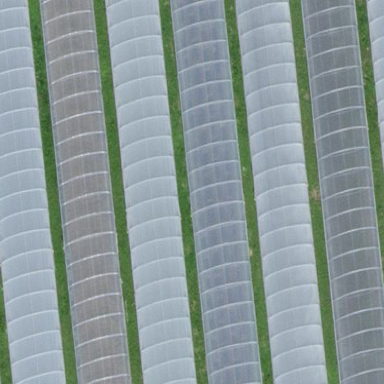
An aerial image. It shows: Greenhouse.